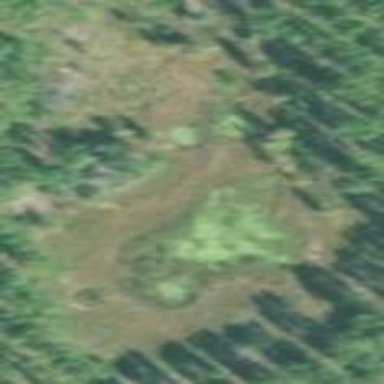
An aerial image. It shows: Marsh wetland.